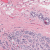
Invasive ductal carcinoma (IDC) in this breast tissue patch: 1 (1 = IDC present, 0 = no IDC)